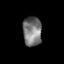
Tissue: skin
Cell type: Epithelial cells
Senescence score: 0.2422
Nuclear area (px): 539
Mean DAPI intensity: 120.256